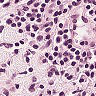
Metastatic tissue present: no